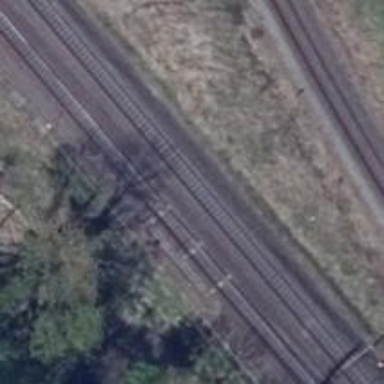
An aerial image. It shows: Railway switch with the turnout side on the left.